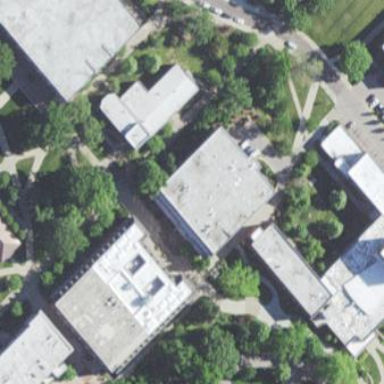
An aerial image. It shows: View of university building.